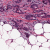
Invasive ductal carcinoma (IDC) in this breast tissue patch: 0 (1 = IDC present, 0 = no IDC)